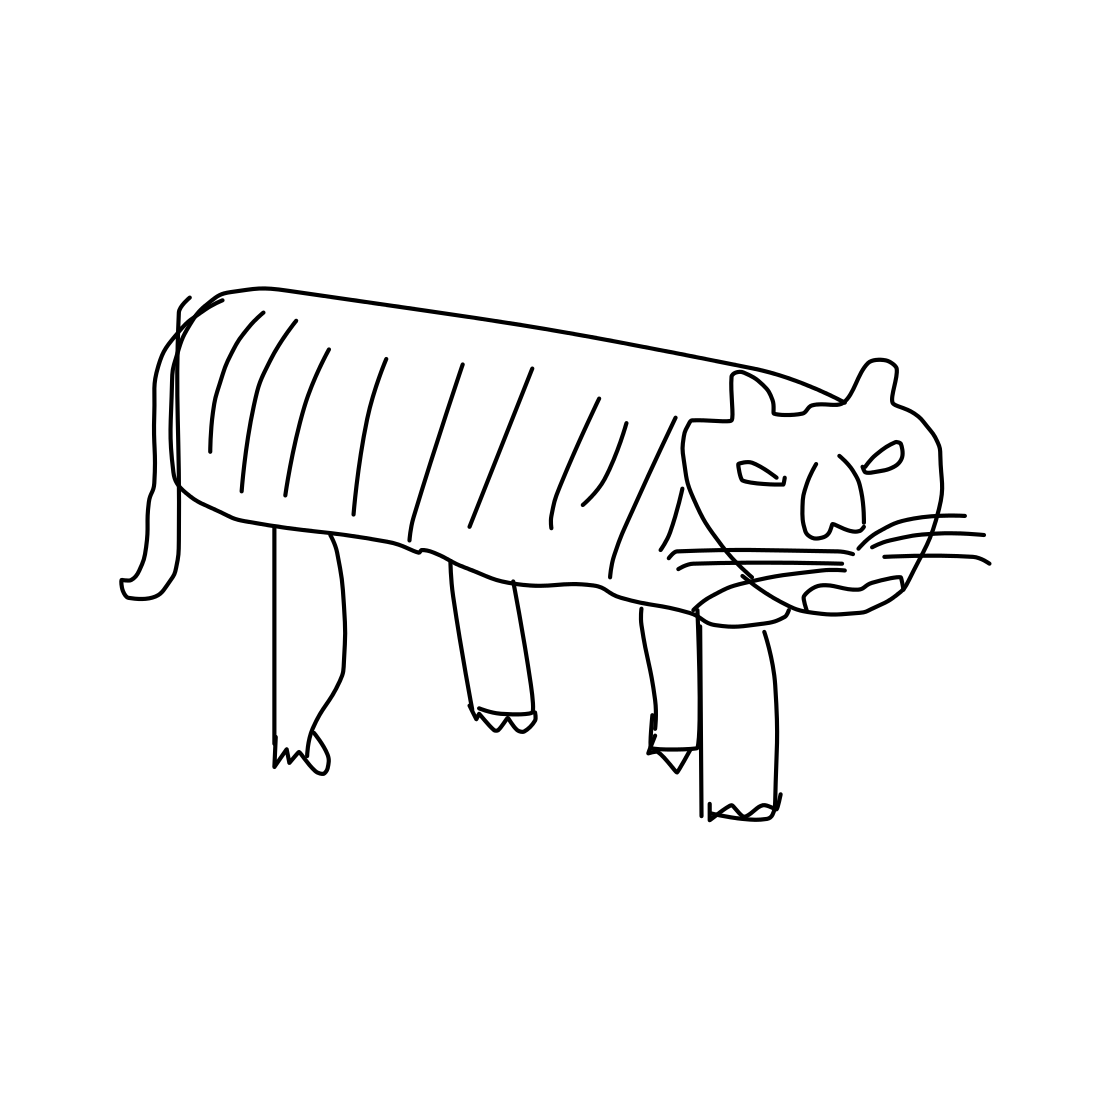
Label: tiger